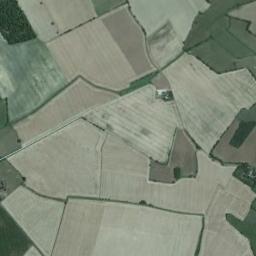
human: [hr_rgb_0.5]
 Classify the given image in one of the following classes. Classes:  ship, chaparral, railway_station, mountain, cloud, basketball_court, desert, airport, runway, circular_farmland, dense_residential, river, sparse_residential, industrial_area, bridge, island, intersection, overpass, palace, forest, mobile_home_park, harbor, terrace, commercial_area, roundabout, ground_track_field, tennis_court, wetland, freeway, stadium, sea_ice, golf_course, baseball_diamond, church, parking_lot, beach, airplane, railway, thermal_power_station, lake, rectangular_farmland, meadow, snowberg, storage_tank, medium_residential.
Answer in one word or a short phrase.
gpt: rectangular_farmland